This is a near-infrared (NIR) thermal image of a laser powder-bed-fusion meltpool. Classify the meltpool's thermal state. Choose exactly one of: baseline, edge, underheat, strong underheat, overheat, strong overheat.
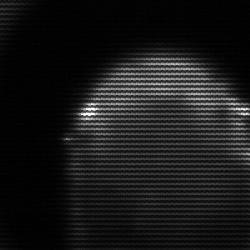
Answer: edge